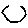
Label: hexagon